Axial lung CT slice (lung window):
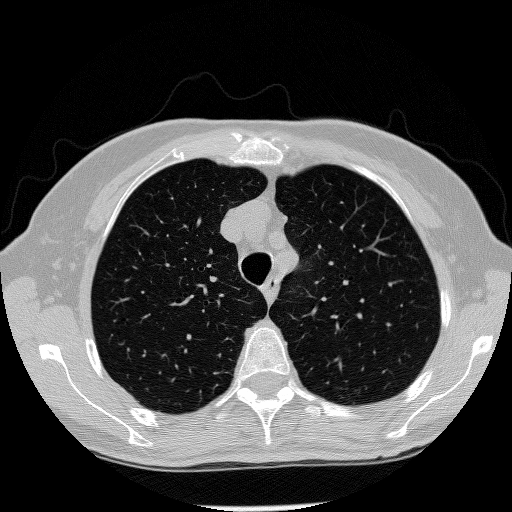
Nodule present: no